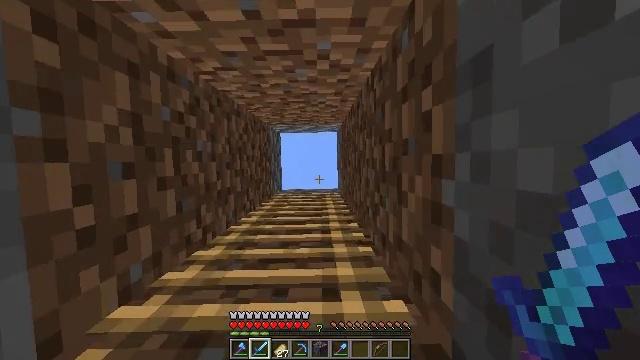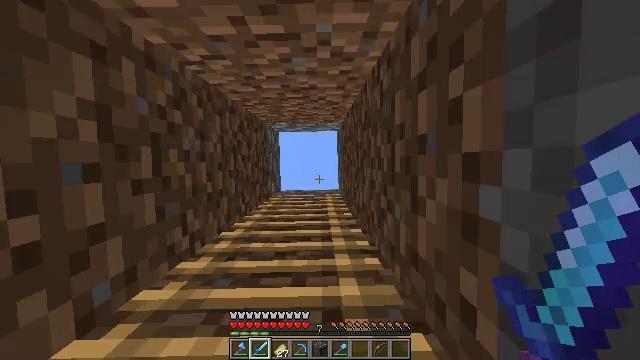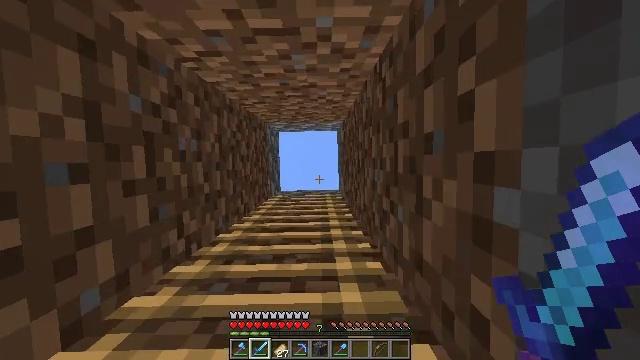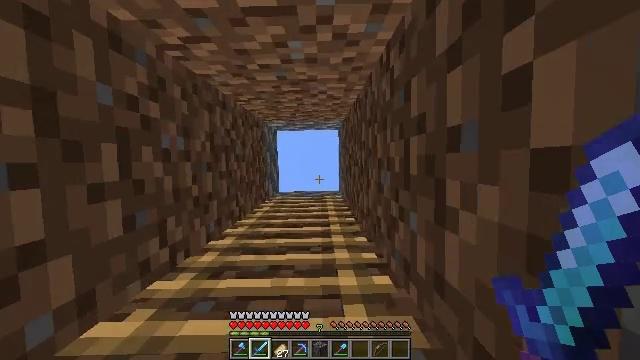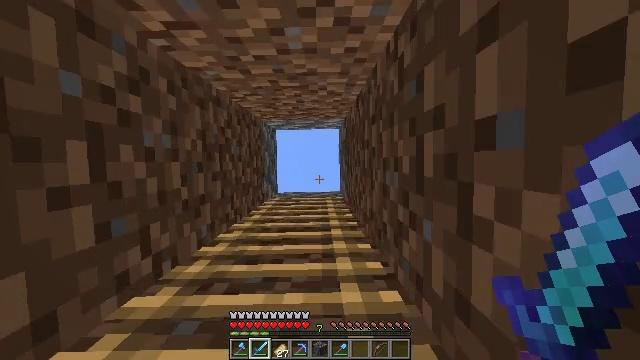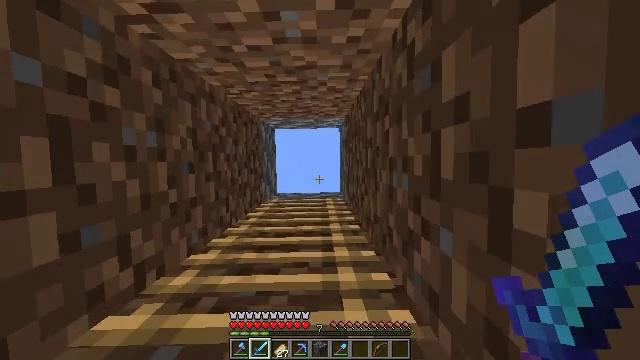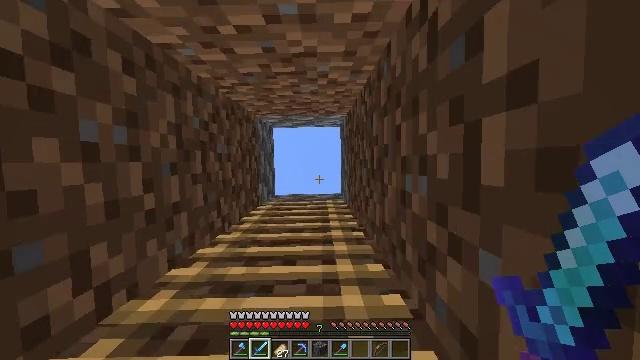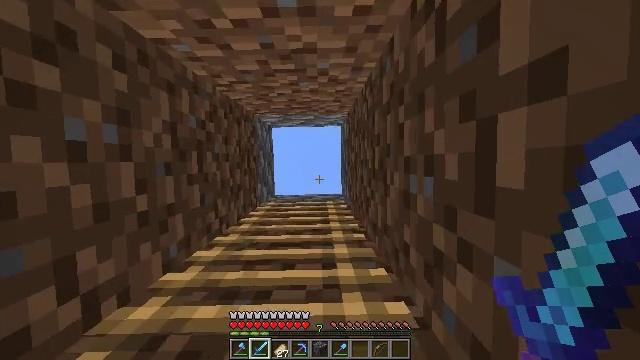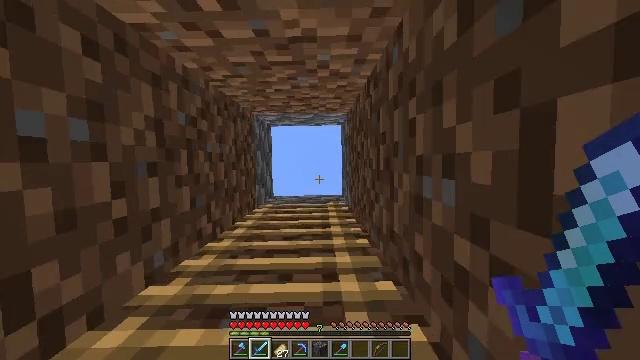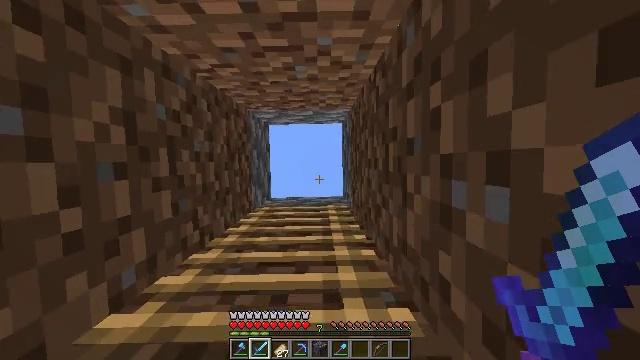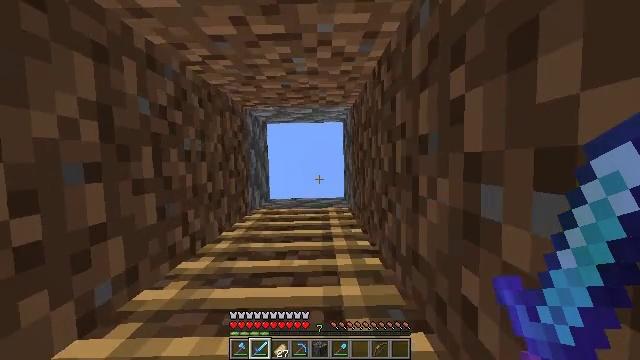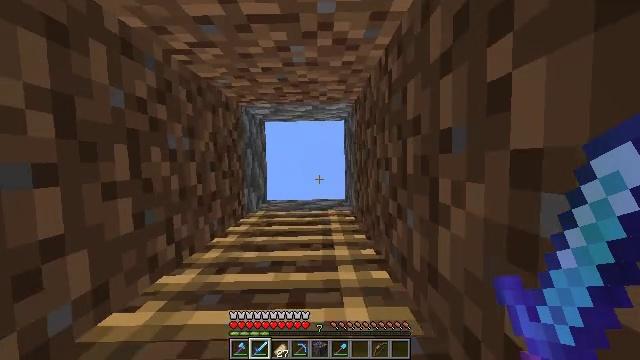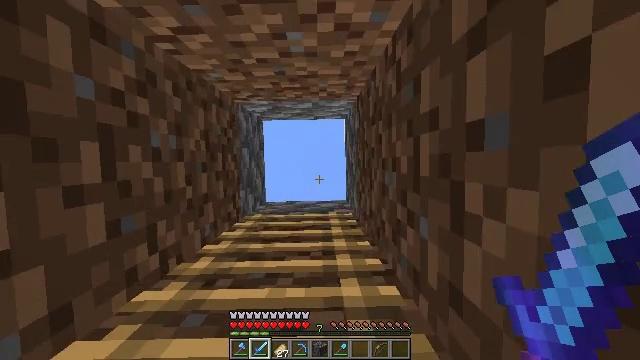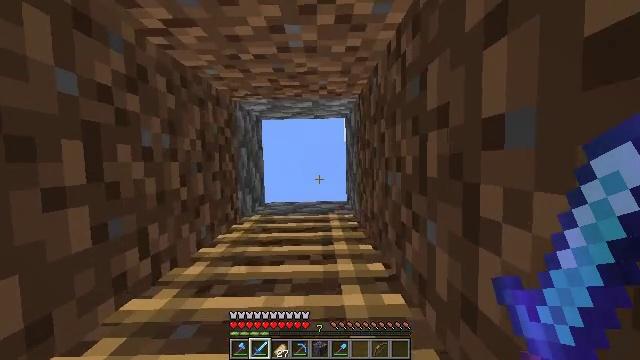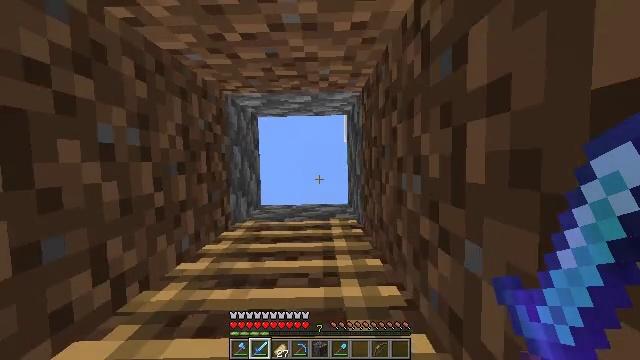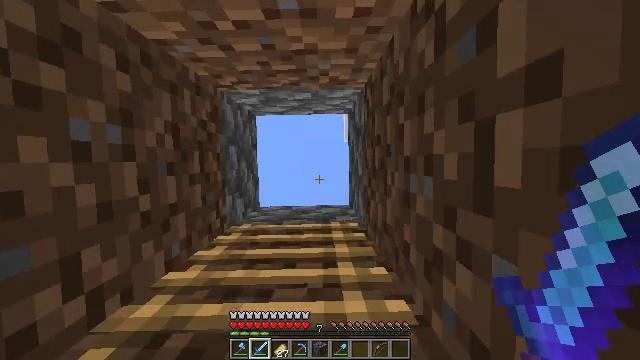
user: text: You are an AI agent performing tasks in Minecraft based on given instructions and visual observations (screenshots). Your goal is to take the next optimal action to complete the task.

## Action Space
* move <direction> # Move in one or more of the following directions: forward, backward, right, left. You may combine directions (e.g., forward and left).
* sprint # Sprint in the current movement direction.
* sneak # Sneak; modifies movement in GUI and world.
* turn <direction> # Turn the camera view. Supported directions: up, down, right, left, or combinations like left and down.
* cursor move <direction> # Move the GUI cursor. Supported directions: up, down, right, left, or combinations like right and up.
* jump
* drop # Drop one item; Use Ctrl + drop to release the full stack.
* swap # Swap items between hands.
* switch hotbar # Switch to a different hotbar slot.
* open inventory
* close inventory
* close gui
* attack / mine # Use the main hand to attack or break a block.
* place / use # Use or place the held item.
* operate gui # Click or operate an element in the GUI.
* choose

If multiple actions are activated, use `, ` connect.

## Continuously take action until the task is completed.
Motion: motion action
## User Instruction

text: Open a crafting table to craft an iron trapdoor.
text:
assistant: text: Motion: move forward, sprint
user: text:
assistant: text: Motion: move forward, sprint
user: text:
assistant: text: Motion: move forward, sprint
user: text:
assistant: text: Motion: move forward
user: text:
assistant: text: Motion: move forward
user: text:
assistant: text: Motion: move forward, sprint
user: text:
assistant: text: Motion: move forward, sprint
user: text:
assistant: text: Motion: move forward, sprint
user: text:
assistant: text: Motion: move forward
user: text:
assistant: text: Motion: move forward
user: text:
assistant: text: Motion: move forward, sprint
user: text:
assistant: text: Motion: move forward, sprint
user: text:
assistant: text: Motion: move forward, sprint
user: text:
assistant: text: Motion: move forward
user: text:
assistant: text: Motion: move forward
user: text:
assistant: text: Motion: move forward, sprint
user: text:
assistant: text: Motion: move forward, sprint
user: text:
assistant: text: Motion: move forward, sprint
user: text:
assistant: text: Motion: move forward
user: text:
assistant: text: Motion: move forward
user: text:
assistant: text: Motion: move forward, sprint
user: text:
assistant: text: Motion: move forward, sprint
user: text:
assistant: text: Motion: move forward, sprint, turn down
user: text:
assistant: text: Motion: move forward
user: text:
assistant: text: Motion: move forward, turn down
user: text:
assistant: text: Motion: move forward, turn down
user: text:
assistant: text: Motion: move forward, turn down
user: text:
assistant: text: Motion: move forward, turn down
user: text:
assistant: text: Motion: move forward, turn down
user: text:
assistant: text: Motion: move forward, turn down